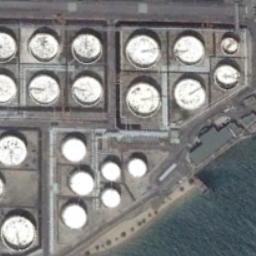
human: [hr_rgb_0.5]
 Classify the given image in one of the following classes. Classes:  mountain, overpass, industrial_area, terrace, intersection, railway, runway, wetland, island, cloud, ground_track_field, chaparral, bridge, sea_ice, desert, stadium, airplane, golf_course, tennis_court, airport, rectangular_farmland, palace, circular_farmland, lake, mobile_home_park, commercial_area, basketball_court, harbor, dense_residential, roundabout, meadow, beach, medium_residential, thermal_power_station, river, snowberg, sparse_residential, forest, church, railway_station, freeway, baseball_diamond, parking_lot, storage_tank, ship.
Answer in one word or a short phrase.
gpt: storage_tank